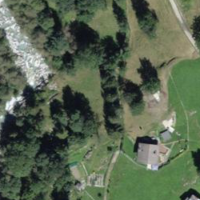
EUNIS habitat code: 23
Species observed at this site:
Campanula trachelium